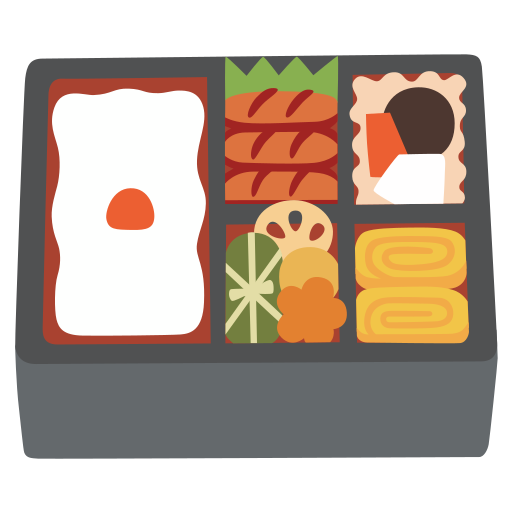
Emoji: 🍱